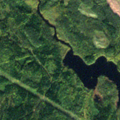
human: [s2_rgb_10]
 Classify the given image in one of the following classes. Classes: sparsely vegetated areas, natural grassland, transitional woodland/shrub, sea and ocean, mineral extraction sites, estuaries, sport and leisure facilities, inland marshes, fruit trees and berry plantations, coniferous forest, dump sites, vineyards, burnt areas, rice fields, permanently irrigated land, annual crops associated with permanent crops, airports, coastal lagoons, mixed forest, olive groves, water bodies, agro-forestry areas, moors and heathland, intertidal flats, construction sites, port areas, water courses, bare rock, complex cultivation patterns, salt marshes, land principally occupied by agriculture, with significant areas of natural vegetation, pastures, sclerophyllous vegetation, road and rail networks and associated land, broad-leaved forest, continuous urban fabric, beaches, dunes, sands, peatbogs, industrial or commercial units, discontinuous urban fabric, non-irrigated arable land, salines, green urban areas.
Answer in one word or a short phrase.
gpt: coniferous forest, mixed forest, transitional woodland/shrub, water bodies